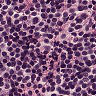
Metastatic tissue present: no